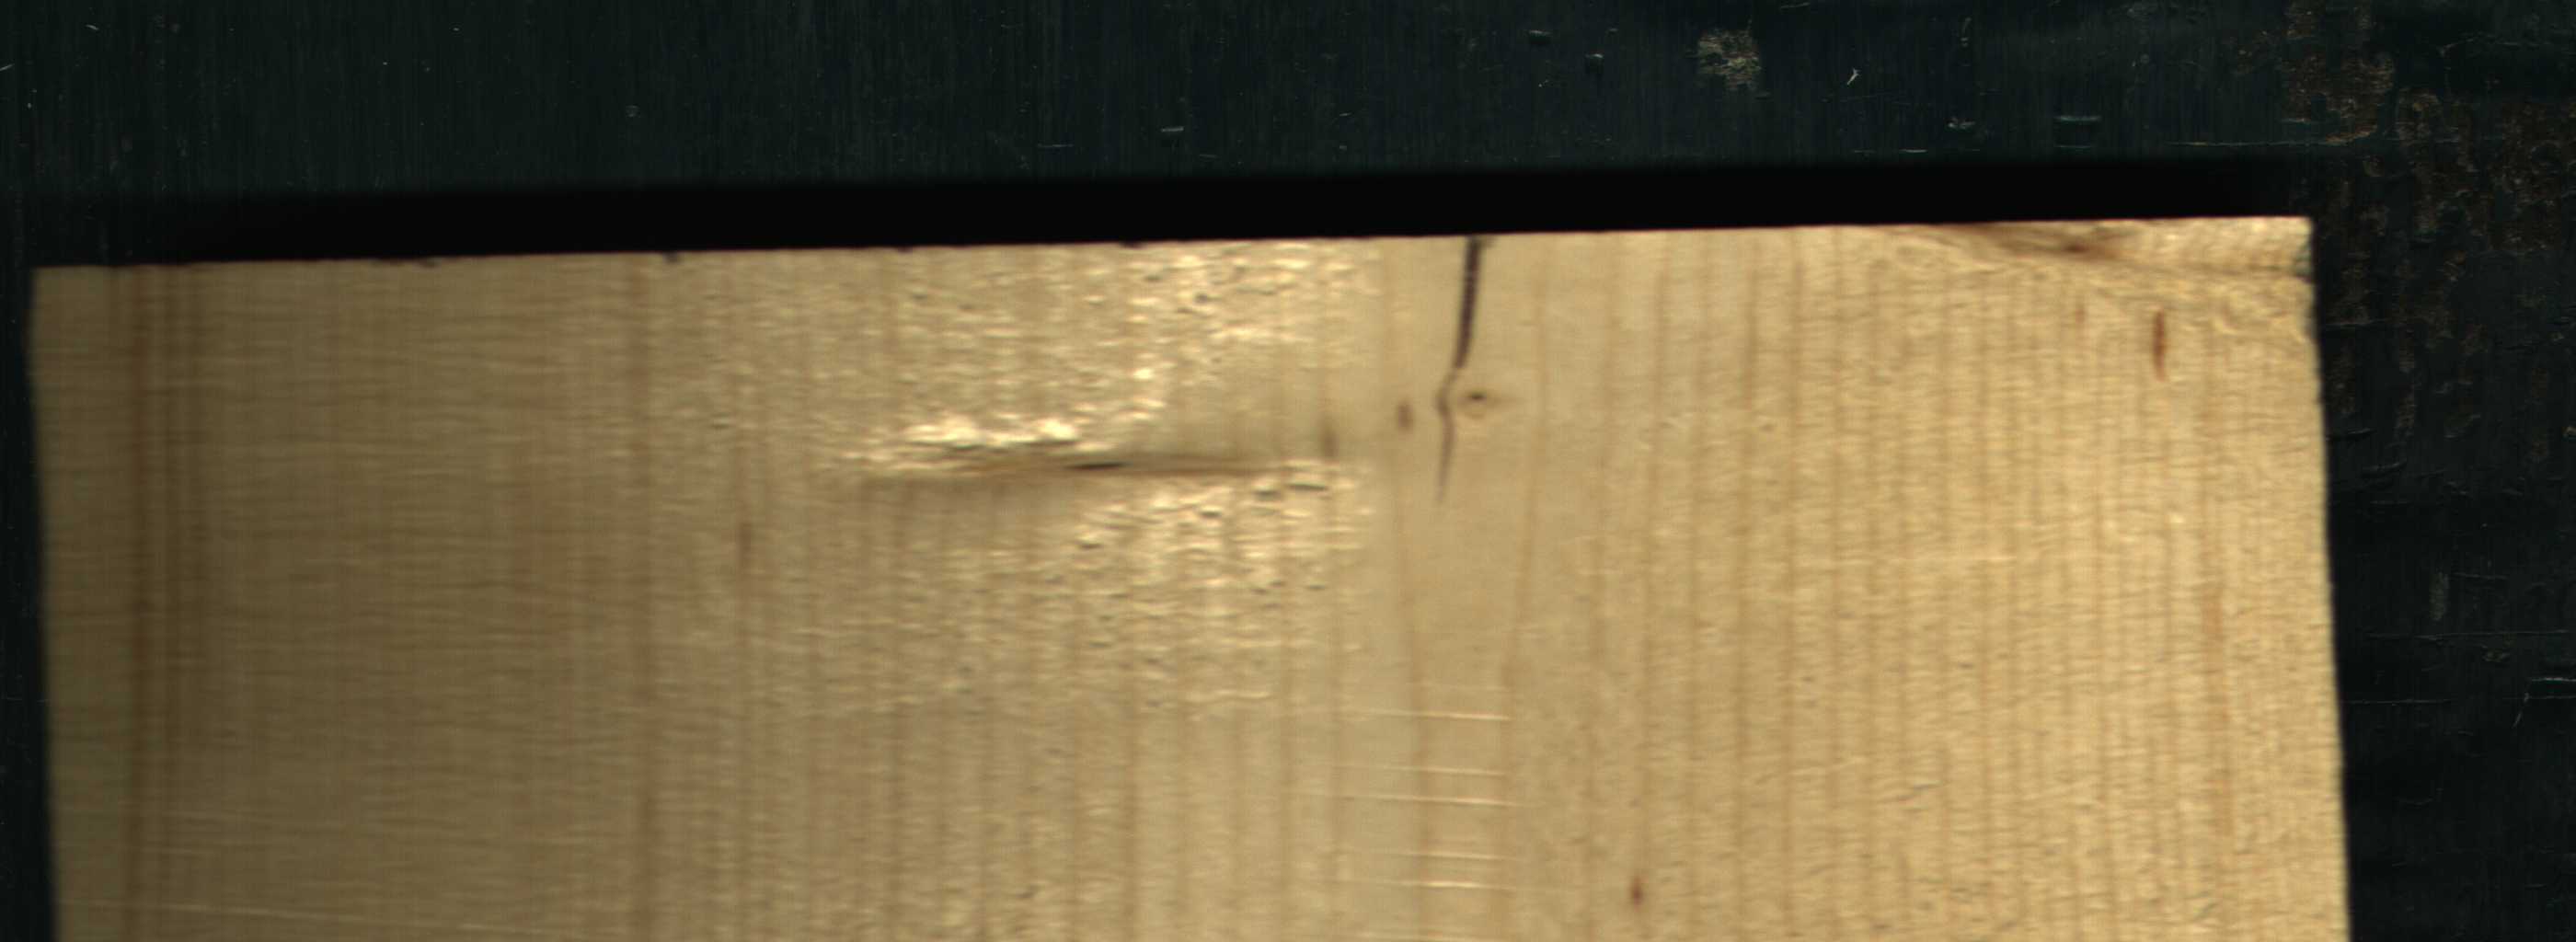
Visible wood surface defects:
resin
resin
Live_Knot
Live_Knot